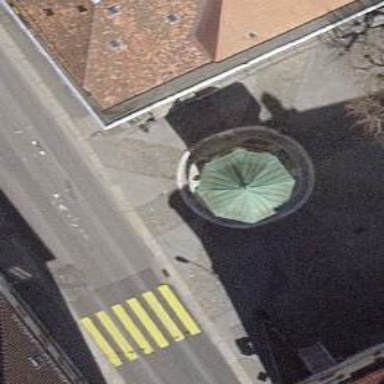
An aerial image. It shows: Fountain.